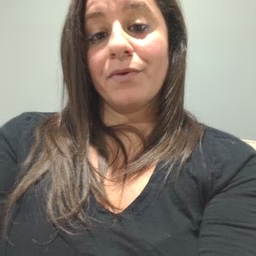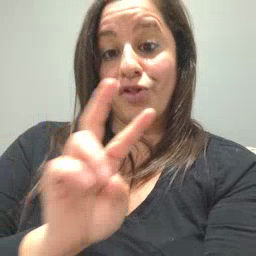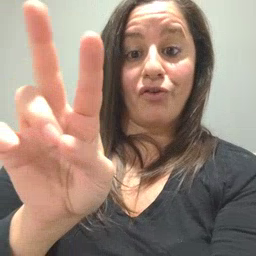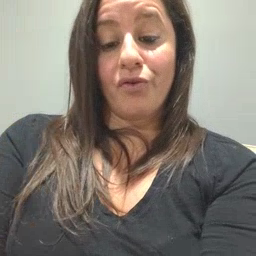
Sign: look